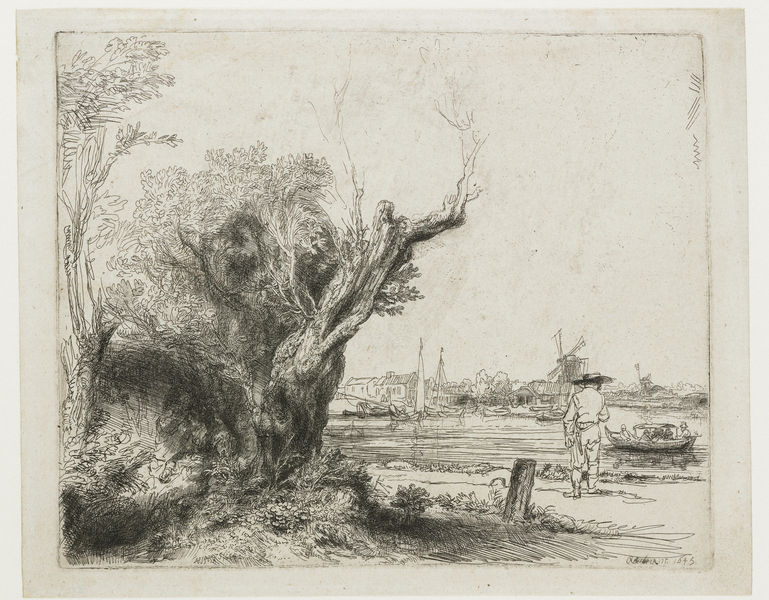
Titel: De Omval
Künstler: Rembrandt Harmensz. van Rijn
Standort: Amsterdam
Institution: Rijksmuseum
Schlagwörter: chapeau, forest, gravure, arbre, eau, église, harbor, papier, barque, bateau, bord, moulin, eau forte, nice, humid, old tree